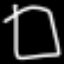
Label: square